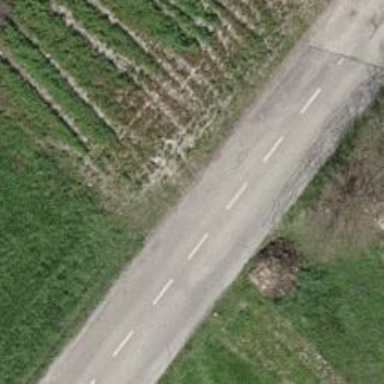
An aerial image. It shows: Unclassified paved road.